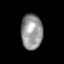
Tissue: lung
Cell type: Myeloid cells
Senescence score: 0.2176
Nuclear area (px): 754
Mean DAPI intensity: 144.83